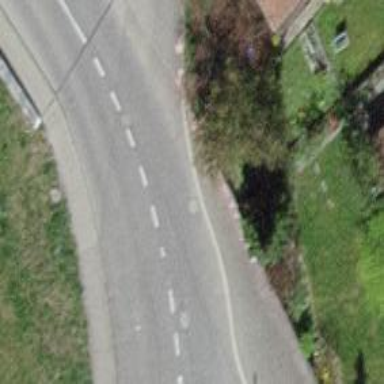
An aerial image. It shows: Unclassified asphalt road with sidewalk on the left.